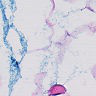
Metastatic tissue present: no